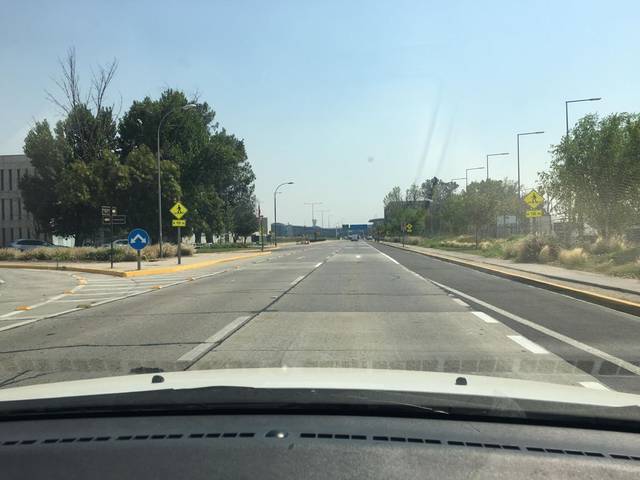
Region: Chile
Coordinates: -33.408, -70.792